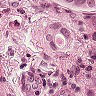
Metastatic tissue present: yes